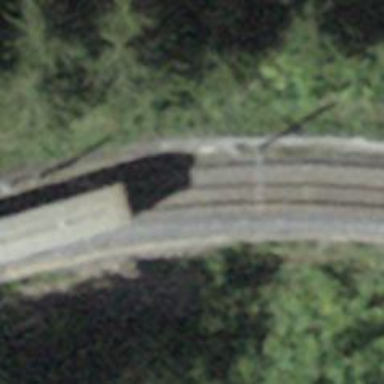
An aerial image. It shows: Narrow-gauge railway with electrified contact line.